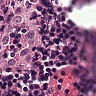
Metastatic tissue present: no